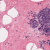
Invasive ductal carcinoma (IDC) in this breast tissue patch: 0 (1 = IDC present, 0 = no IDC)